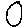
Label: circle